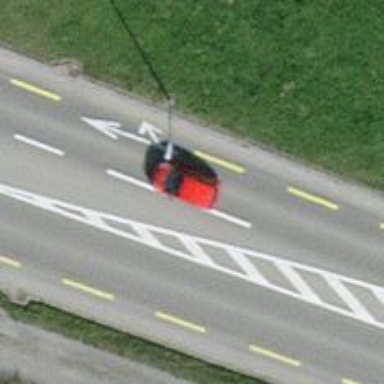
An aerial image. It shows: Secondary road with asphalt surface and dedicated cycle lane.